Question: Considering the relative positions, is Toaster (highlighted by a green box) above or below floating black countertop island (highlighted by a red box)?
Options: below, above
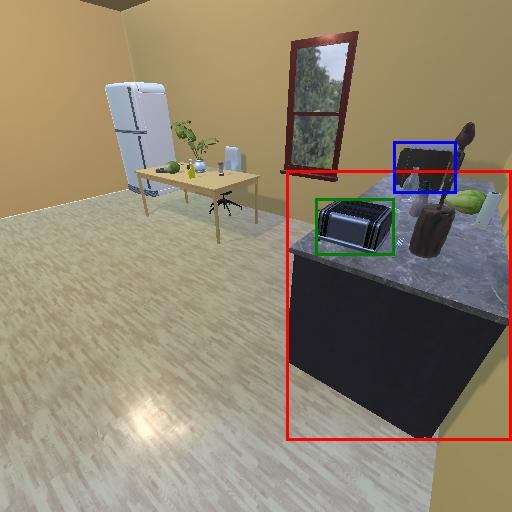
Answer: below